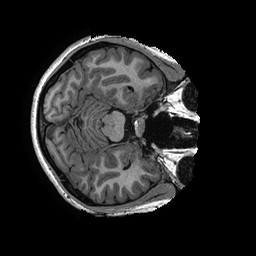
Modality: T1w
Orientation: axial
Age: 23
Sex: female
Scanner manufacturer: ge
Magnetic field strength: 3 T
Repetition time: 0.006952 s
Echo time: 0.00292 s